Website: crate-barrel
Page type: receipt
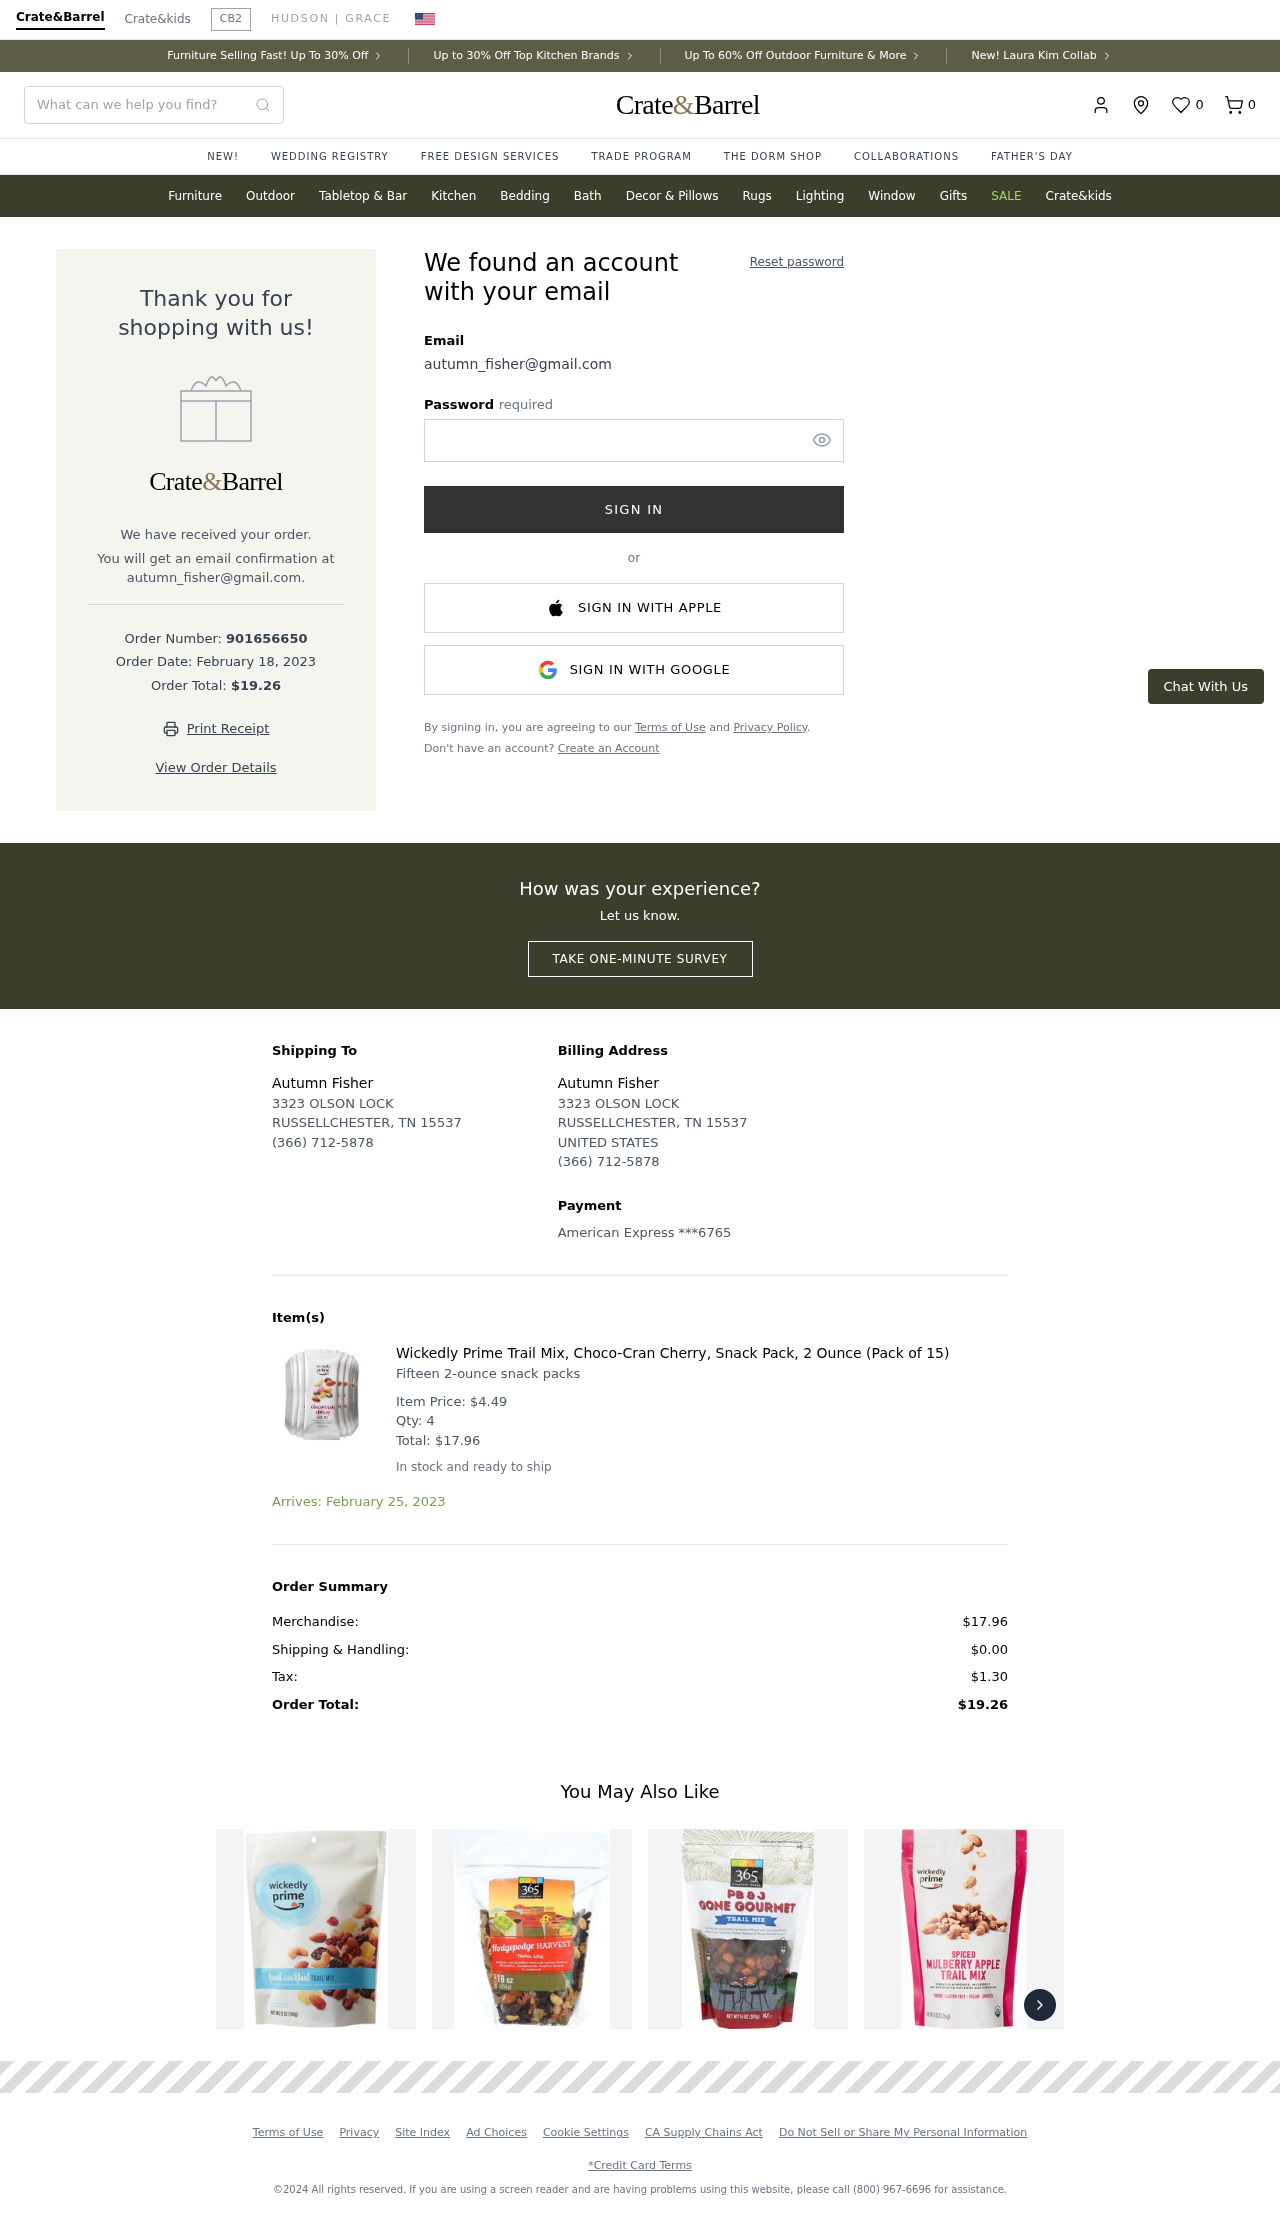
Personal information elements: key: PII_CARD_LAST4
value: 6765
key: PII_CARD_TYPE
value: American Express
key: PII_COUNTRY
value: UNITED STATES
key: PII_EMAIL
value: autumn_fisher@gmail.com
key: PII_FULLNAME
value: Autumn Fisher
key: PII_STREET
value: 3323 OLSON LOCK
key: PII_EMAIL2
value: autumn_fisher@gmail.com
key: PII_CITY_STATE_ZIP
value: RUSSELLCHESTER, TN 15537
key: PII_PHONE
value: (366) 712-5878
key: PII_FULLNAME2
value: Autumn Fisher
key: PII_STREET2
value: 3323 OLSON LOCK
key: PII_CITY_STATE_ZIP2
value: RUSSELLCHESTER, TN 15537
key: PII_PHONE2
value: (366) 712-5878
Product elements: key: PRODUCT1_DESC
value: Fifteen 2-ounce snack packs
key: PRODUCT1_NAME
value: Wickedly Prime Trail Mix, Choco-Cran Cherry, Snack Pack, 2 Ounce (Pack of 15)
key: PRODUCT1_PRICE
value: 4.49
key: PRODUCT1_QUANTITY
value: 4
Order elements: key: ORDER_NUM_ITEMS
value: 0
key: ORDER_ID
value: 901656650
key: ORDER_DATE
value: February 18, 2023
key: ORDER_TOTAL
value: $19.26
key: ORDER_ITEM_TOTAL
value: $17.96
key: ORDER_DELIVERY_DATE
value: Arrives: February 25, 2023
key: ORDER_SUBTOTAL
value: $17.96
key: ORDER_SHIPPING_COST
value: $0.00
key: ORDER_TAX
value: $1.30
Search elements: key: HEADER_SEARCH
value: What can we help you find?
Other elements: key: FAVORITES_COUNT
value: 0